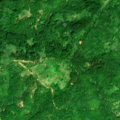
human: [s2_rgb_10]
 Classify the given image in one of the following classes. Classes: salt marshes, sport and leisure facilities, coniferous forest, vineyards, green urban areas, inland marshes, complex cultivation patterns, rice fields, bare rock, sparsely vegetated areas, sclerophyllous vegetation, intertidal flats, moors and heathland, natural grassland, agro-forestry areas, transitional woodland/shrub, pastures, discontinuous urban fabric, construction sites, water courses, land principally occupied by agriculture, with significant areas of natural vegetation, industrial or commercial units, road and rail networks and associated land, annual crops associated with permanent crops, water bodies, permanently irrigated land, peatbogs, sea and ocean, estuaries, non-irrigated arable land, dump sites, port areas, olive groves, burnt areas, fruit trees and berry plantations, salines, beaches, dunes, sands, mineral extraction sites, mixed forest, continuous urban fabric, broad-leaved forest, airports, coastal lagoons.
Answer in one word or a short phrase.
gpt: land principally occupied by agriculture, with significant areas of natural vegetation, broad-leaved forest